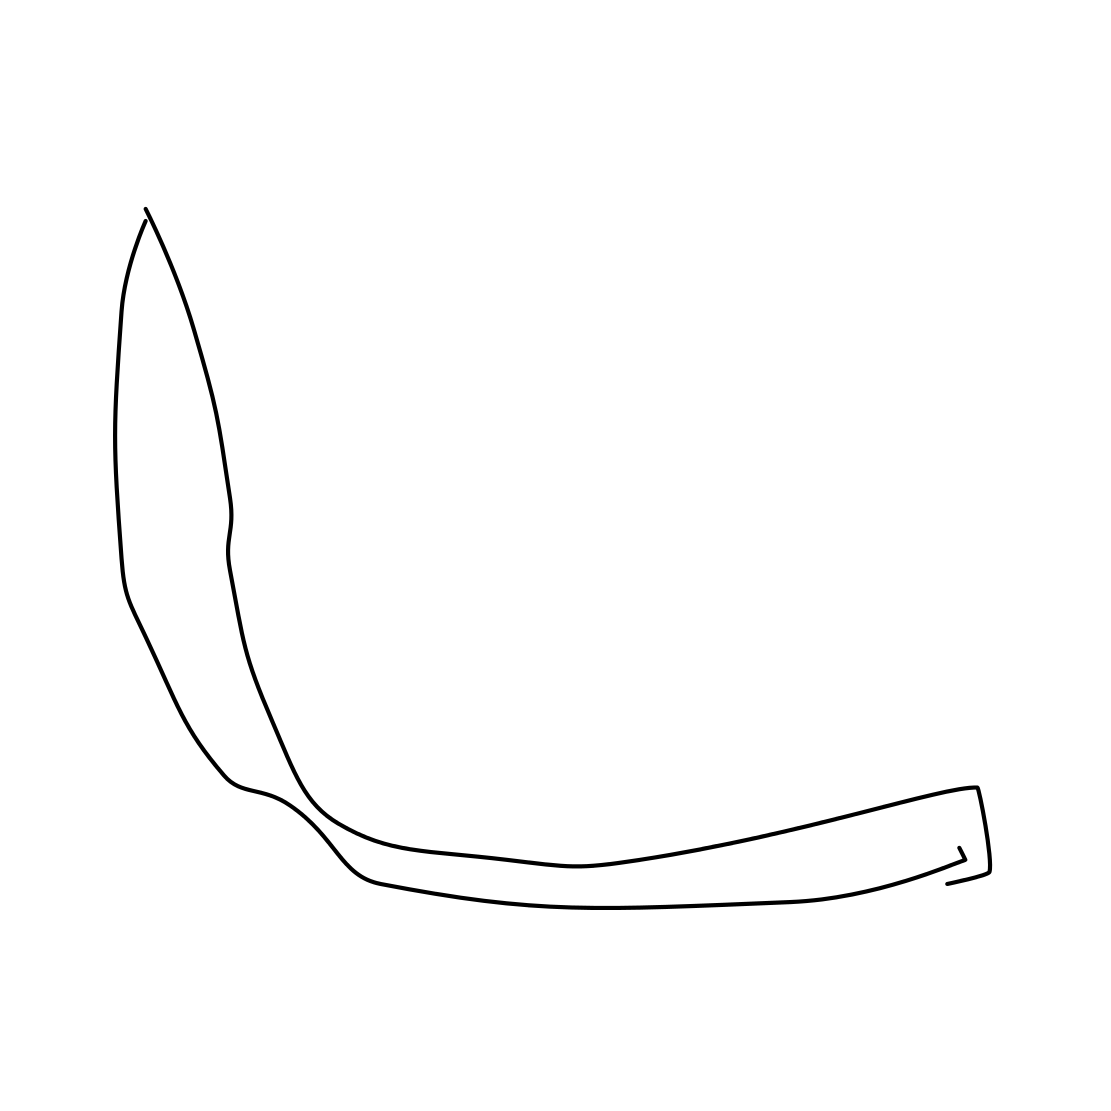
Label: moon